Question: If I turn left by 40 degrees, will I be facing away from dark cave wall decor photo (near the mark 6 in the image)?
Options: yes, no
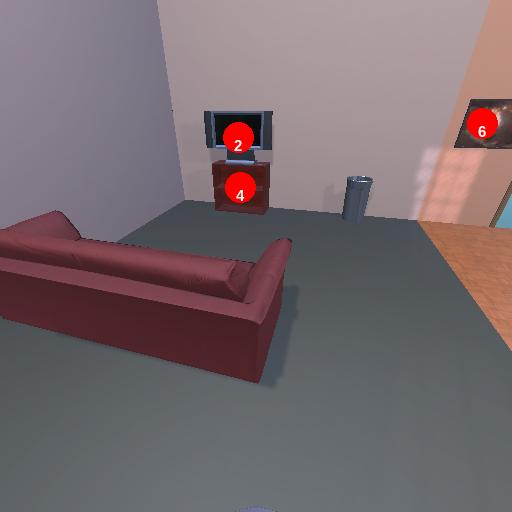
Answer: yes